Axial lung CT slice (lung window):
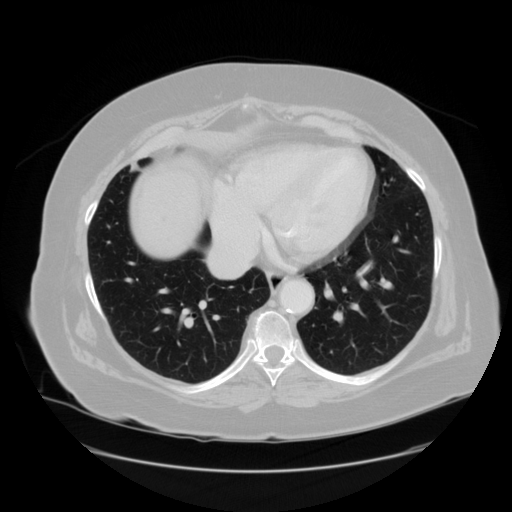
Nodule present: no